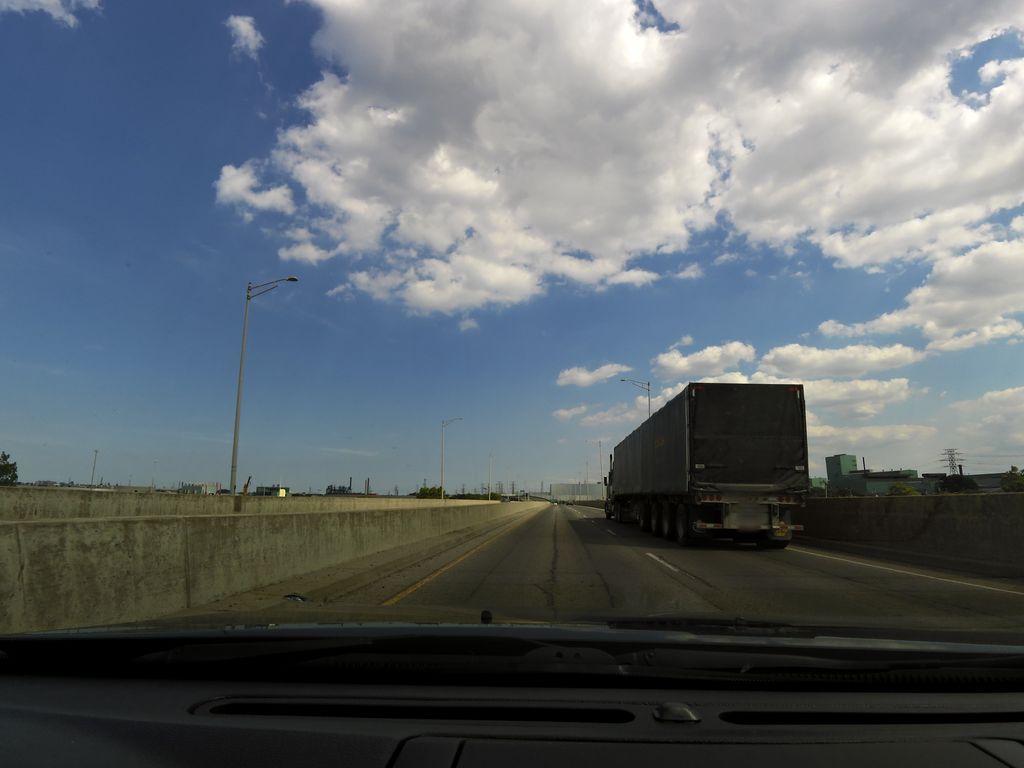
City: hamilton